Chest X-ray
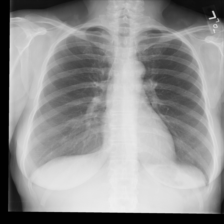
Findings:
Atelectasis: negative
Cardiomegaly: negative
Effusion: negative
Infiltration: negative
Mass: negative
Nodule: negative
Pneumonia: negative
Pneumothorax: negative
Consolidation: negative
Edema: negative
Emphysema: negative
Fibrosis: negative
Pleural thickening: negative
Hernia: negative